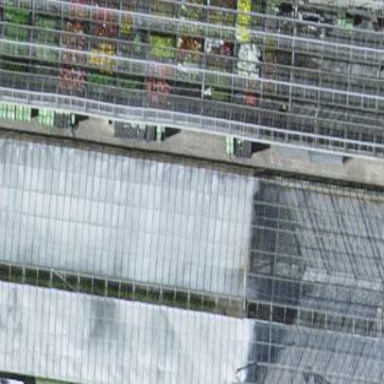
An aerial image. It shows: Greenhouse.